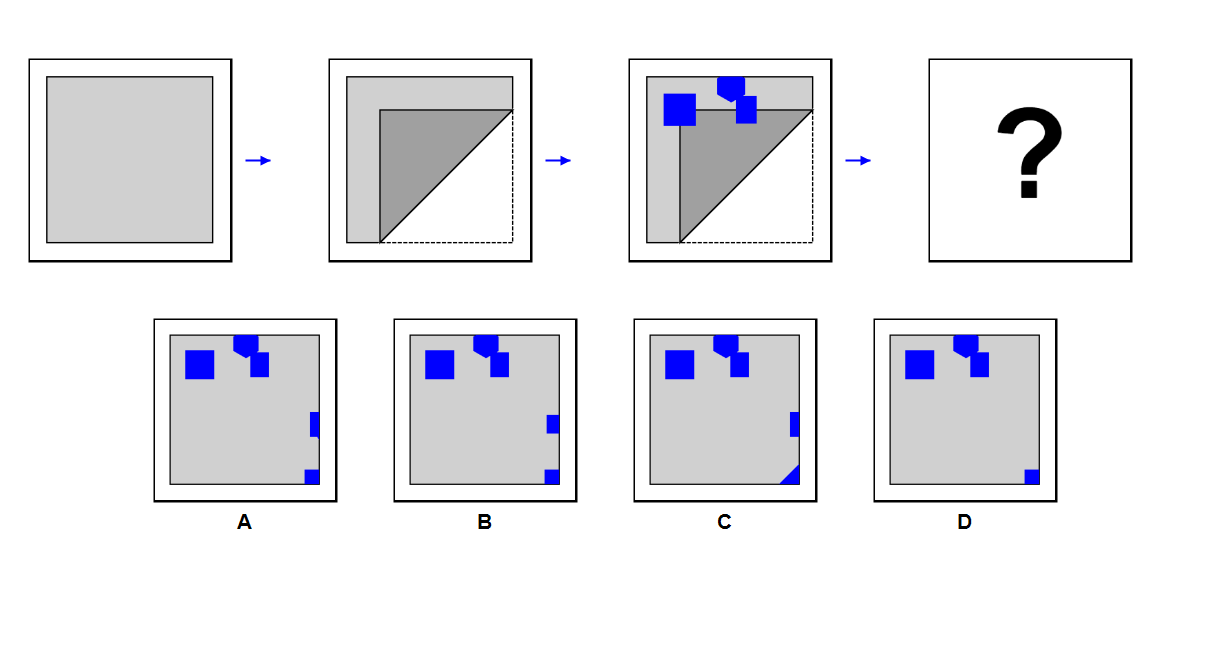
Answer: B